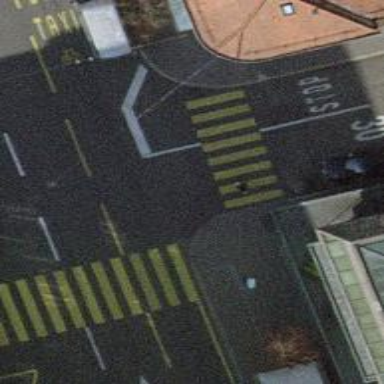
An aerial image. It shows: Marked crossing on the road.